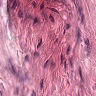
Metastatic tissue present: no